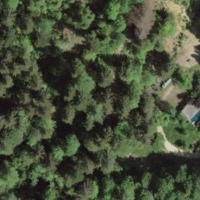
EUNIS habitat code: 44
Species observed at this site:
Oxalis acetosella